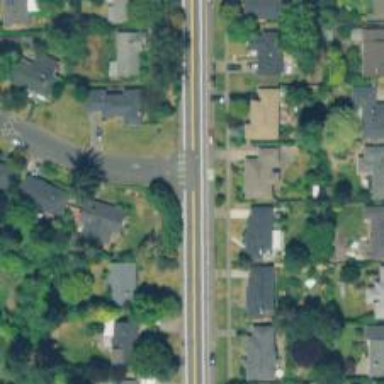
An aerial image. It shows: Tertiary road with asphalt surface and sidewalk on the left side.